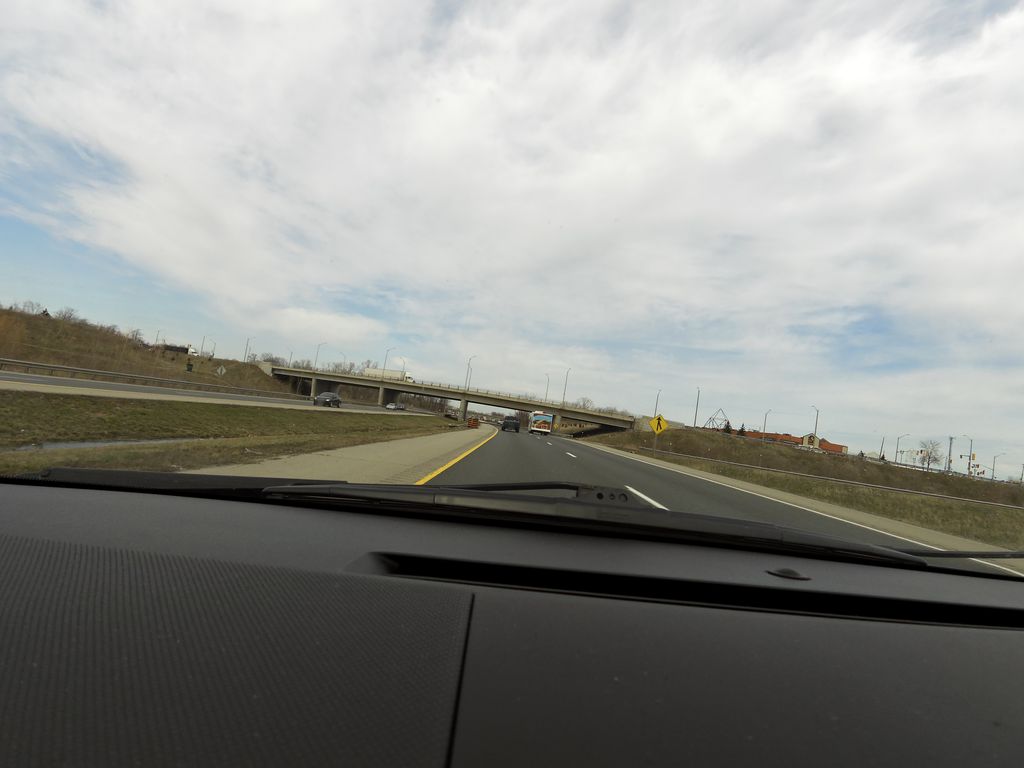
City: hamilton